Interaction volume radius: 10 \u00c5
Interaction volume height: 20 \u00c5
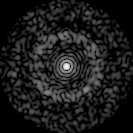
Disorder parameter: 0.8503